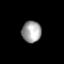
Tissue: lung
Cell type: Endothelial cells
Senescence score: 0.615
Nuclear area (px): 412
Mean DAPI intensity: 159.874